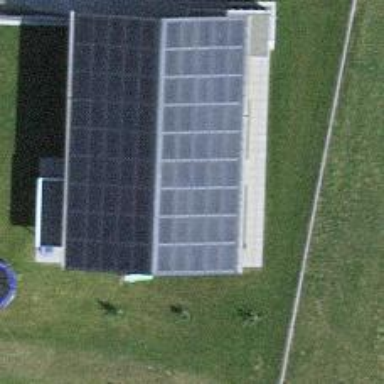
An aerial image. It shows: Solar power generator utilizing photovoltaic technology with solar photovoltaic panels.